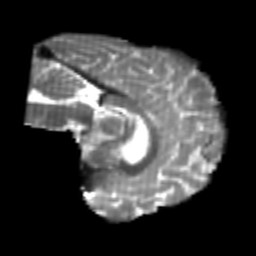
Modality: T2w
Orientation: sagittal
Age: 22
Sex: male
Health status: healthy
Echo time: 0.074 s